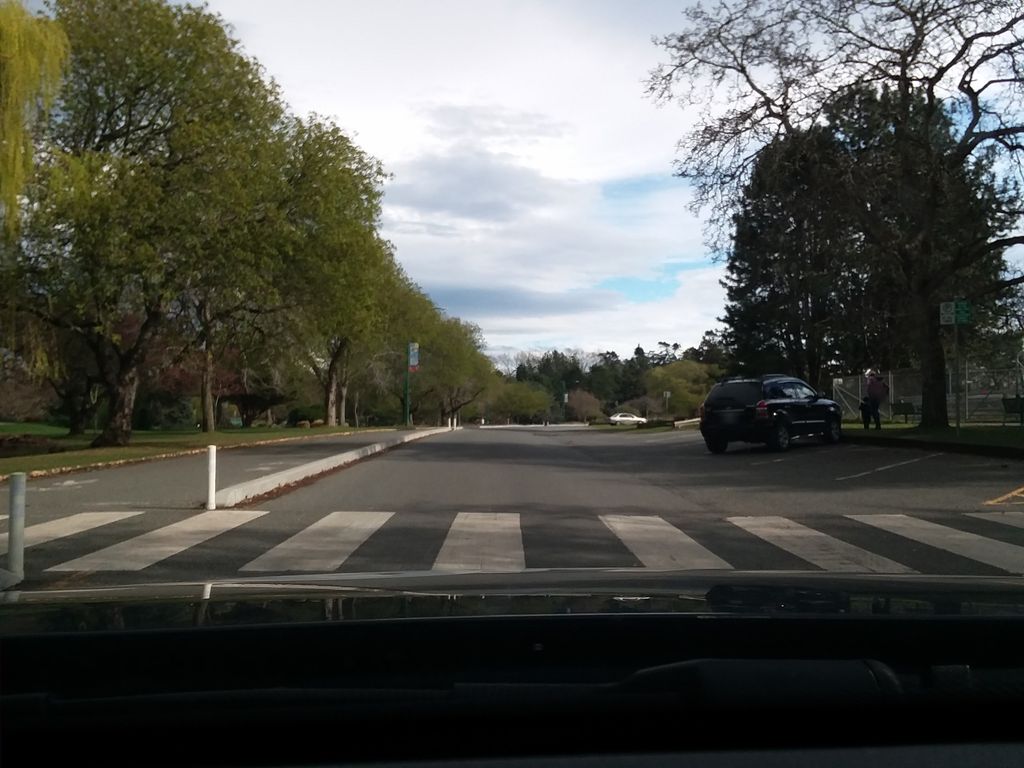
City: victoria